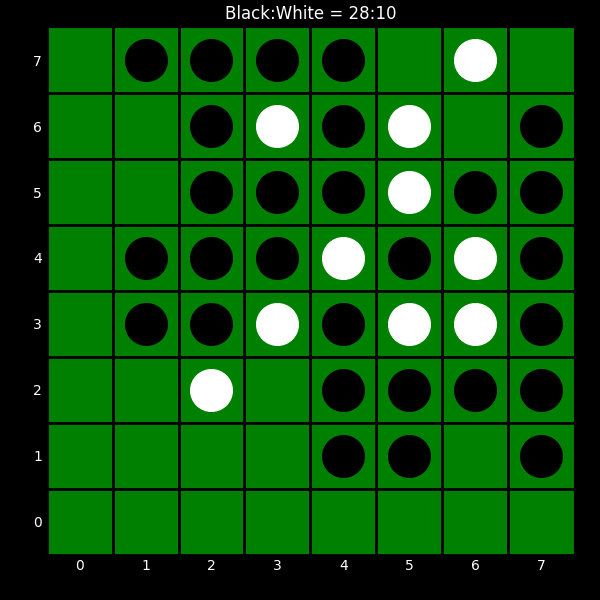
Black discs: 28
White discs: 10